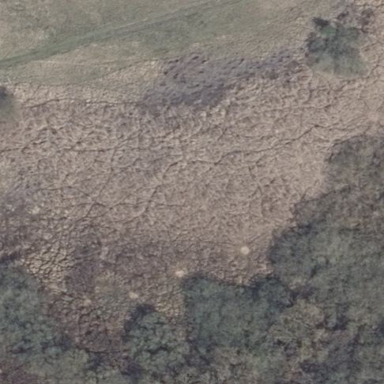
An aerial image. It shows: Wetland area characterized by wet meadow.